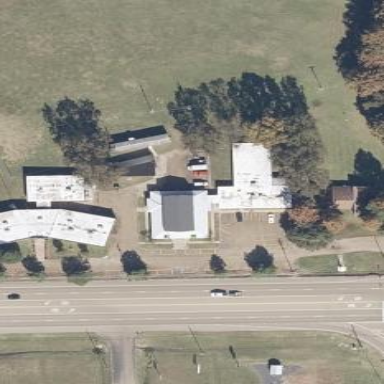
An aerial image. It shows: Beautiful church building.